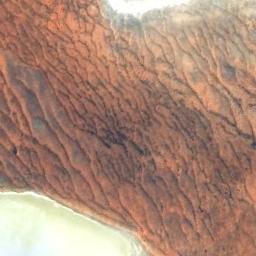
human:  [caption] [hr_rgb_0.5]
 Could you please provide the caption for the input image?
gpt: This is a orange desert with brown gullys between two lakes .

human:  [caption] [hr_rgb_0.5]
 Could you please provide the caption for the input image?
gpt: The desert has orange sand and many dunes of different sizes .

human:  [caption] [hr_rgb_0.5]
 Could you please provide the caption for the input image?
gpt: There are parallel lines in this desert .

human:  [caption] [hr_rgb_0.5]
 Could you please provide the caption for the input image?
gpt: The yellow desert is next to the bare land .

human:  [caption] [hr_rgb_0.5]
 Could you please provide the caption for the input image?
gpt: A brown desert with patterned stripes .